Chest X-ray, AP view. Patient: 45 years old, sex F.
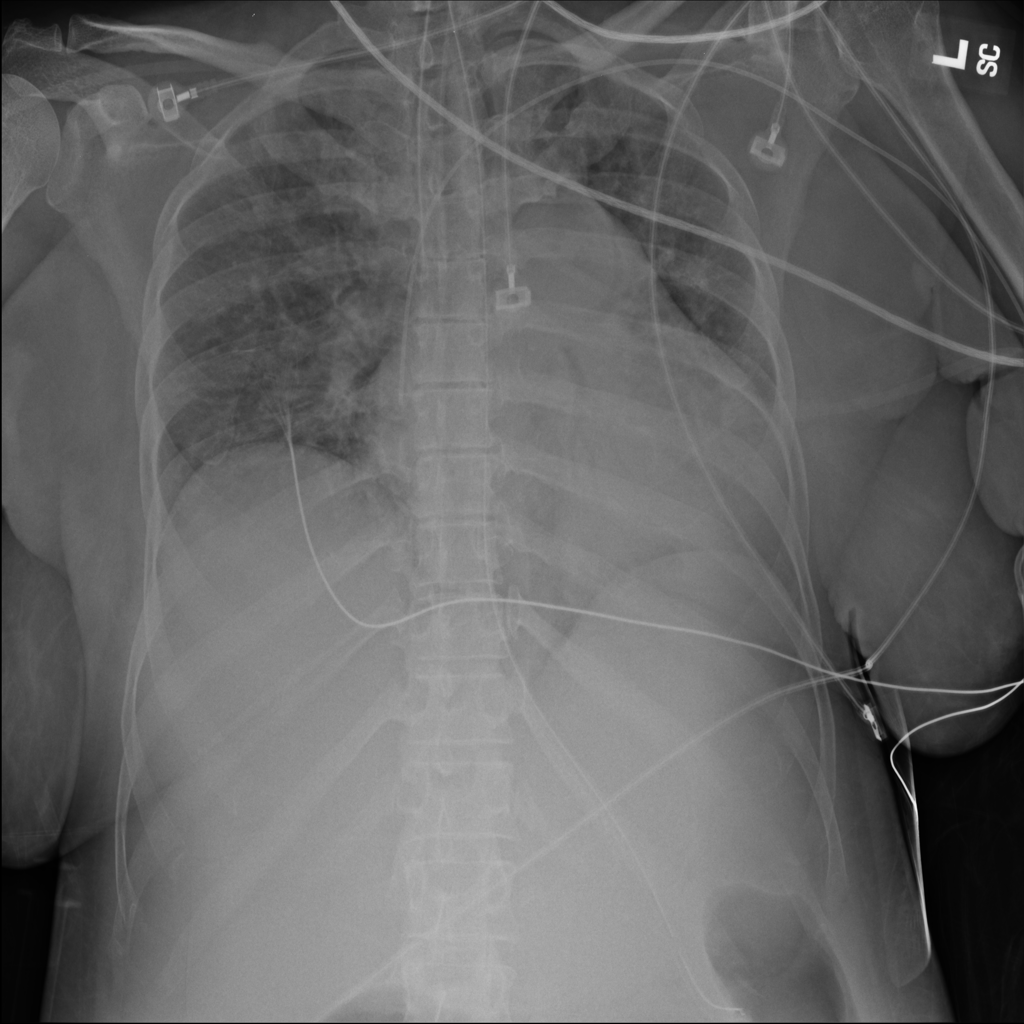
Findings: No Finding